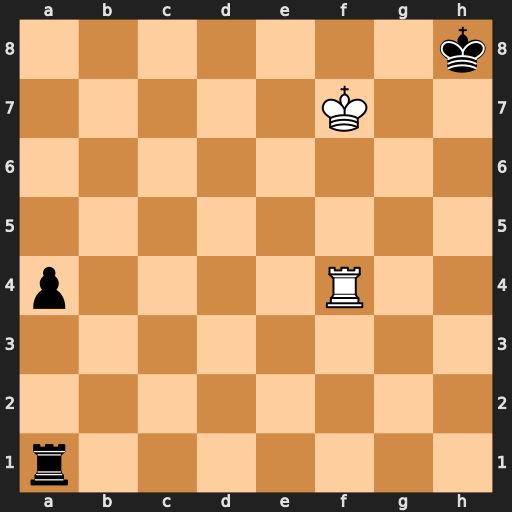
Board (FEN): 7k/5K2/8/8/p4R2/8/8/r7
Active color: w
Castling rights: -
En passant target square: -
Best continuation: Rh4#